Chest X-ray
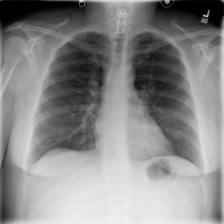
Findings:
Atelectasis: negative
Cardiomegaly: negative
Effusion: negative
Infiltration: positive
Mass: negative
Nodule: negative
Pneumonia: negative
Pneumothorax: negative
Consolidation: negative
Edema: negative
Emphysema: negative
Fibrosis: negative
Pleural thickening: negative
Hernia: negative